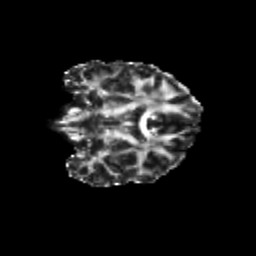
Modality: FA
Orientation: coronal
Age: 31
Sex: female
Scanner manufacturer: siemens
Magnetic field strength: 3 T
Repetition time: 3.5 s
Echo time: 0.104 s